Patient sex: M
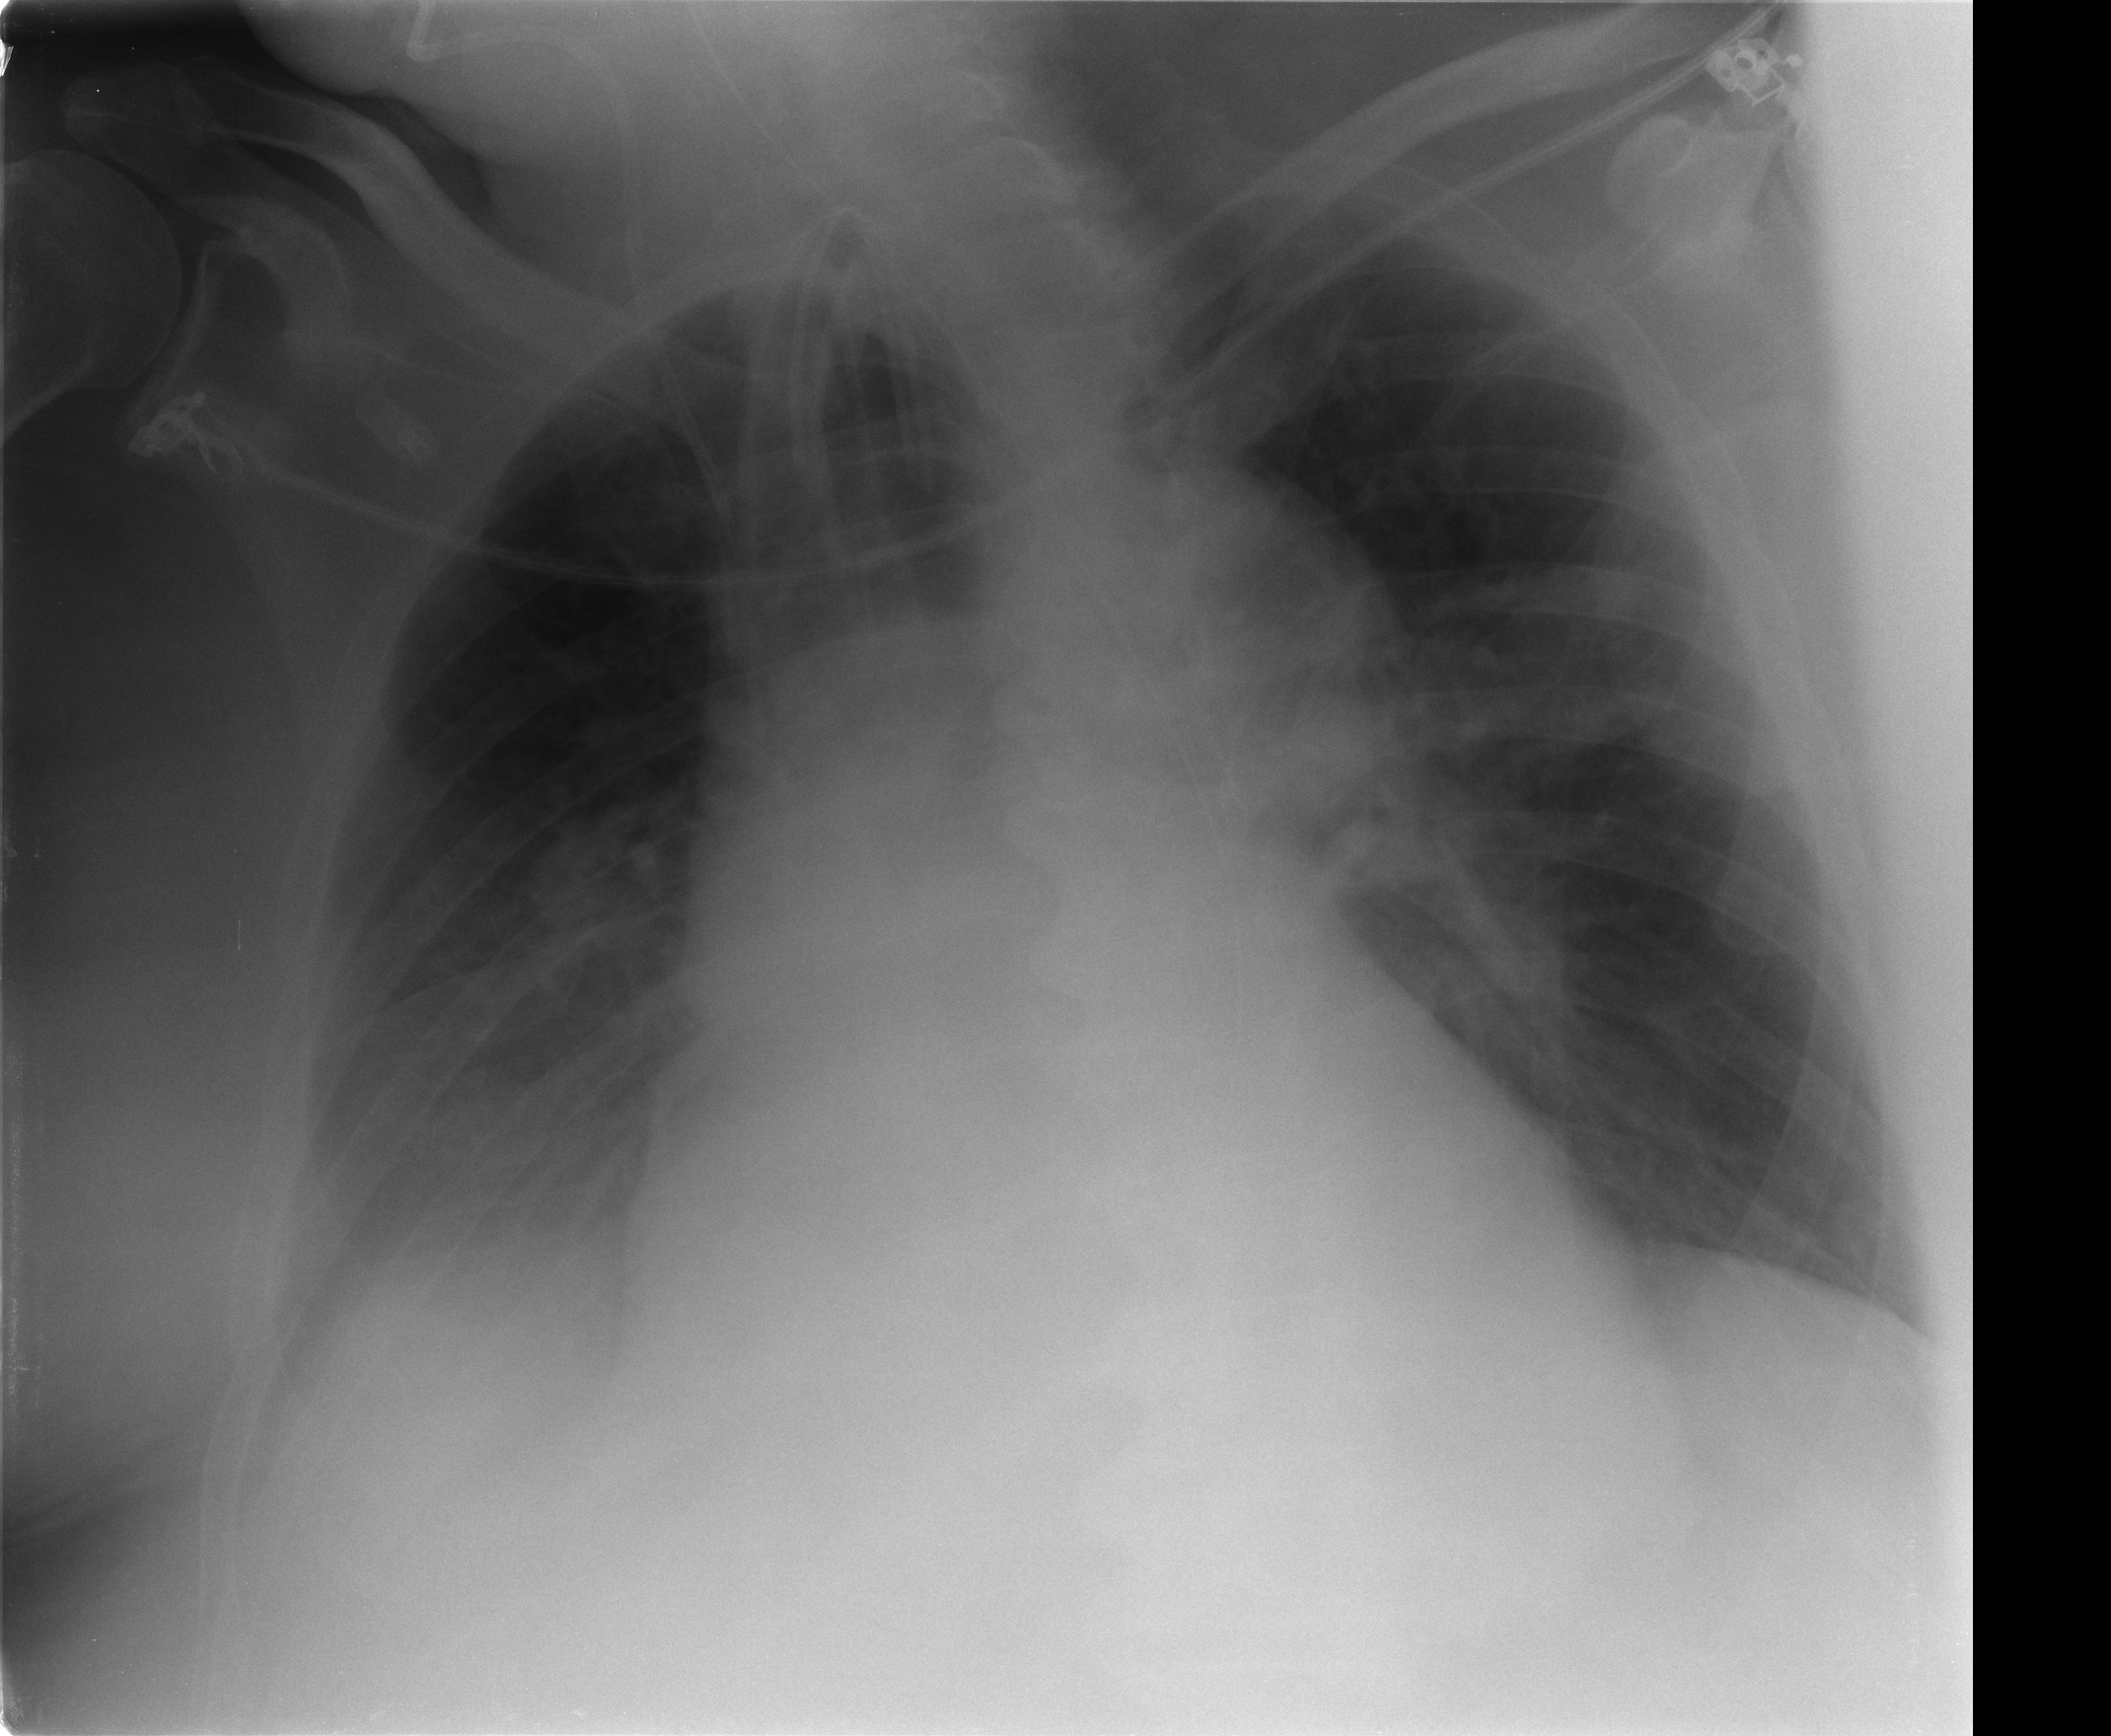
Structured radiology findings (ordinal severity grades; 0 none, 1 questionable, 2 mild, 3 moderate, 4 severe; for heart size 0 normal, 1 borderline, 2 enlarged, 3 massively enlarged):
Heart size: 2
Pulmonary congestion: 2
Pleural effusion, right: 3
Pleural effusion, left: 0
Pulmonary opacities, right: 0
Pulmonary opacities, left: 0
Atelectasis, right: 2
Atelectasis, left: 2